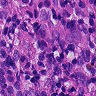
Metastatic tissue present: yes